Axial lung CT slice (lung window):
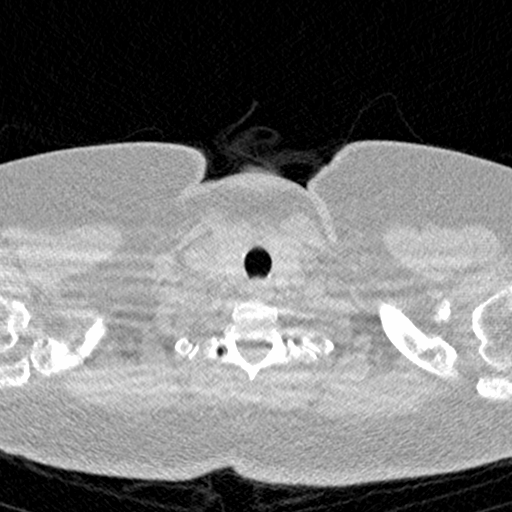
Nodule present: no